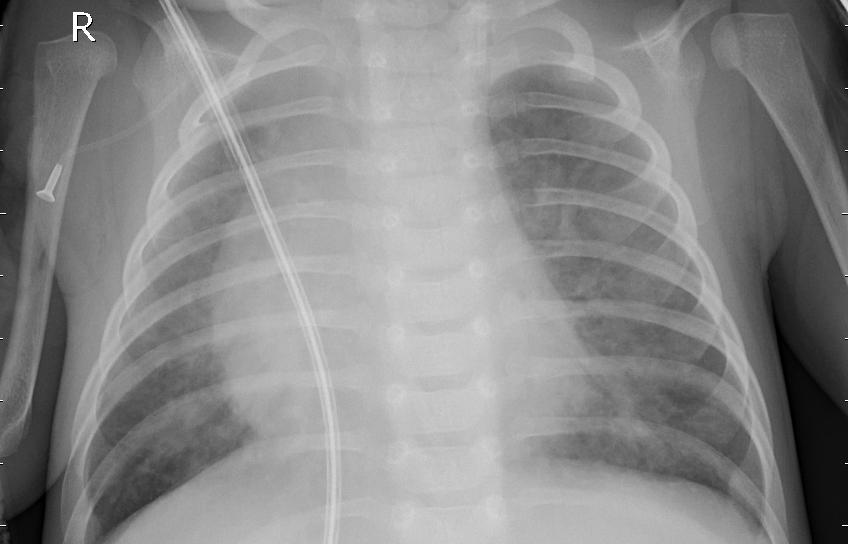
Diagnosis: PNEUMONIA